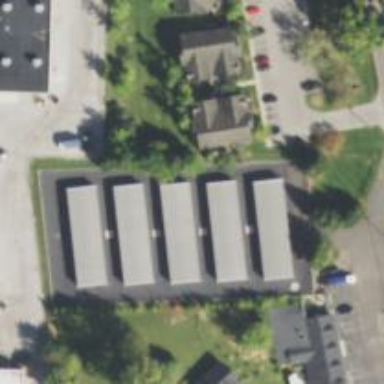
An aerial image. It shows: Storage rental shop.